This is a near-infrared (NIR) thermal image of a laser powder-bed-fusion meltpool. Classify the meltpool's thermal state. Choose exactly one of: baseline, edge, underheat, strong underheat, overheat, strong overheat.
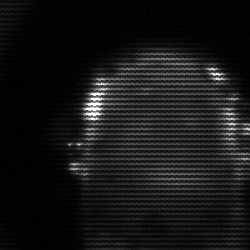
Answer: baseline